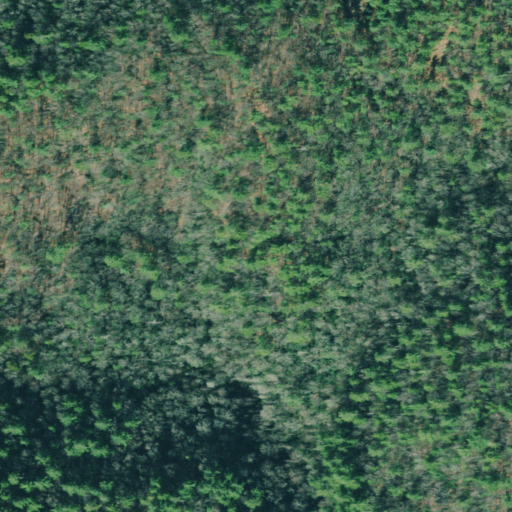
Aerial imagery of cliff(s) in Georgia named Cedar Cliff containing mixed forest, evergreen forest, and deciduous forest